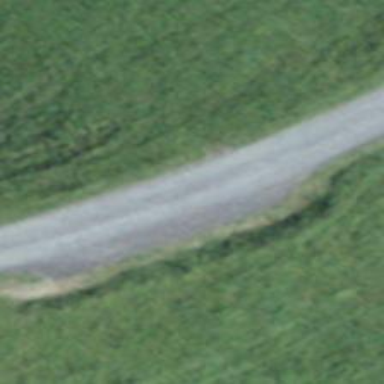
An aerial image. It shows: Passing place on the road.